Question: Count the number of objects in the diagram.
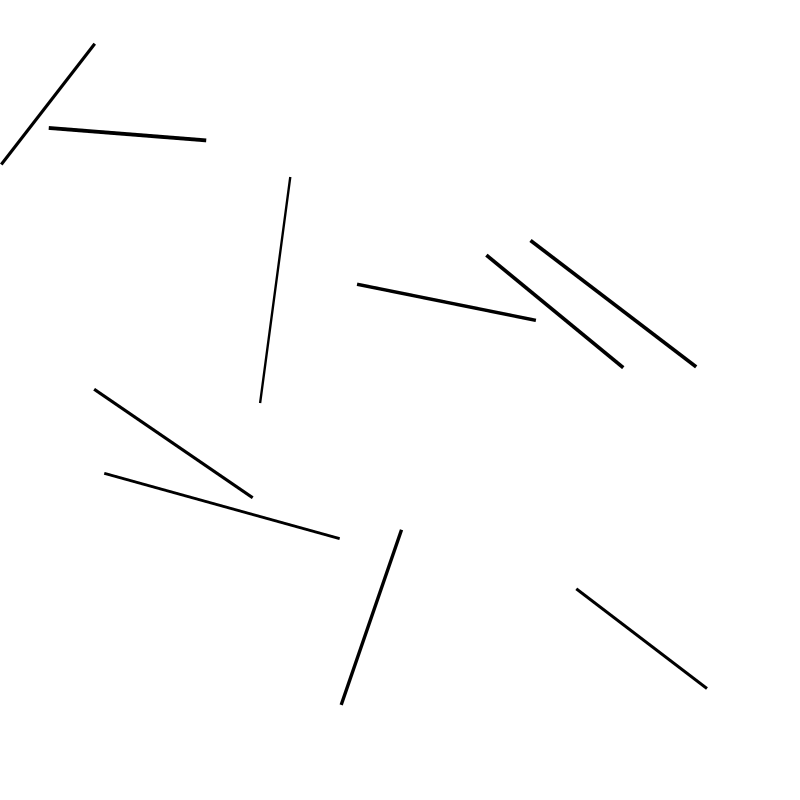
Answer: 10